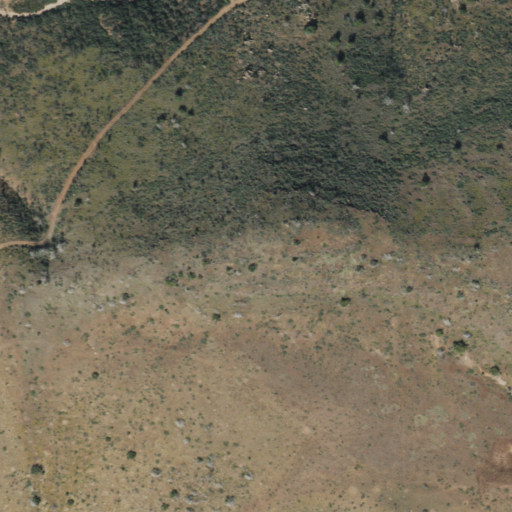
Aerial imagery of mountain in Arizona named Red Ridge containing grassland and shrub